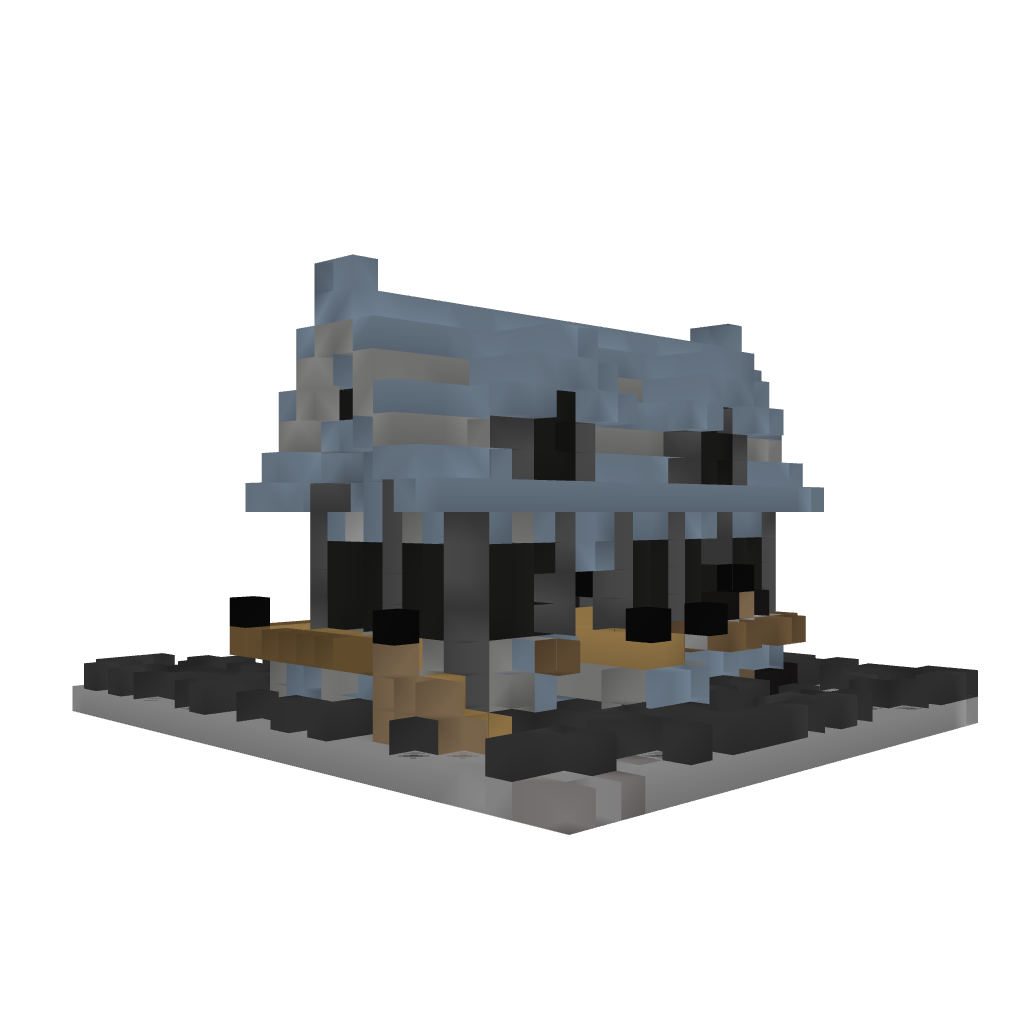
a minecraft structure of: Medieval House #1 by iEdgy